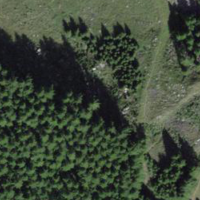
EUNIS habitat code: 31
Species observed at this site:
Lactuca perennis